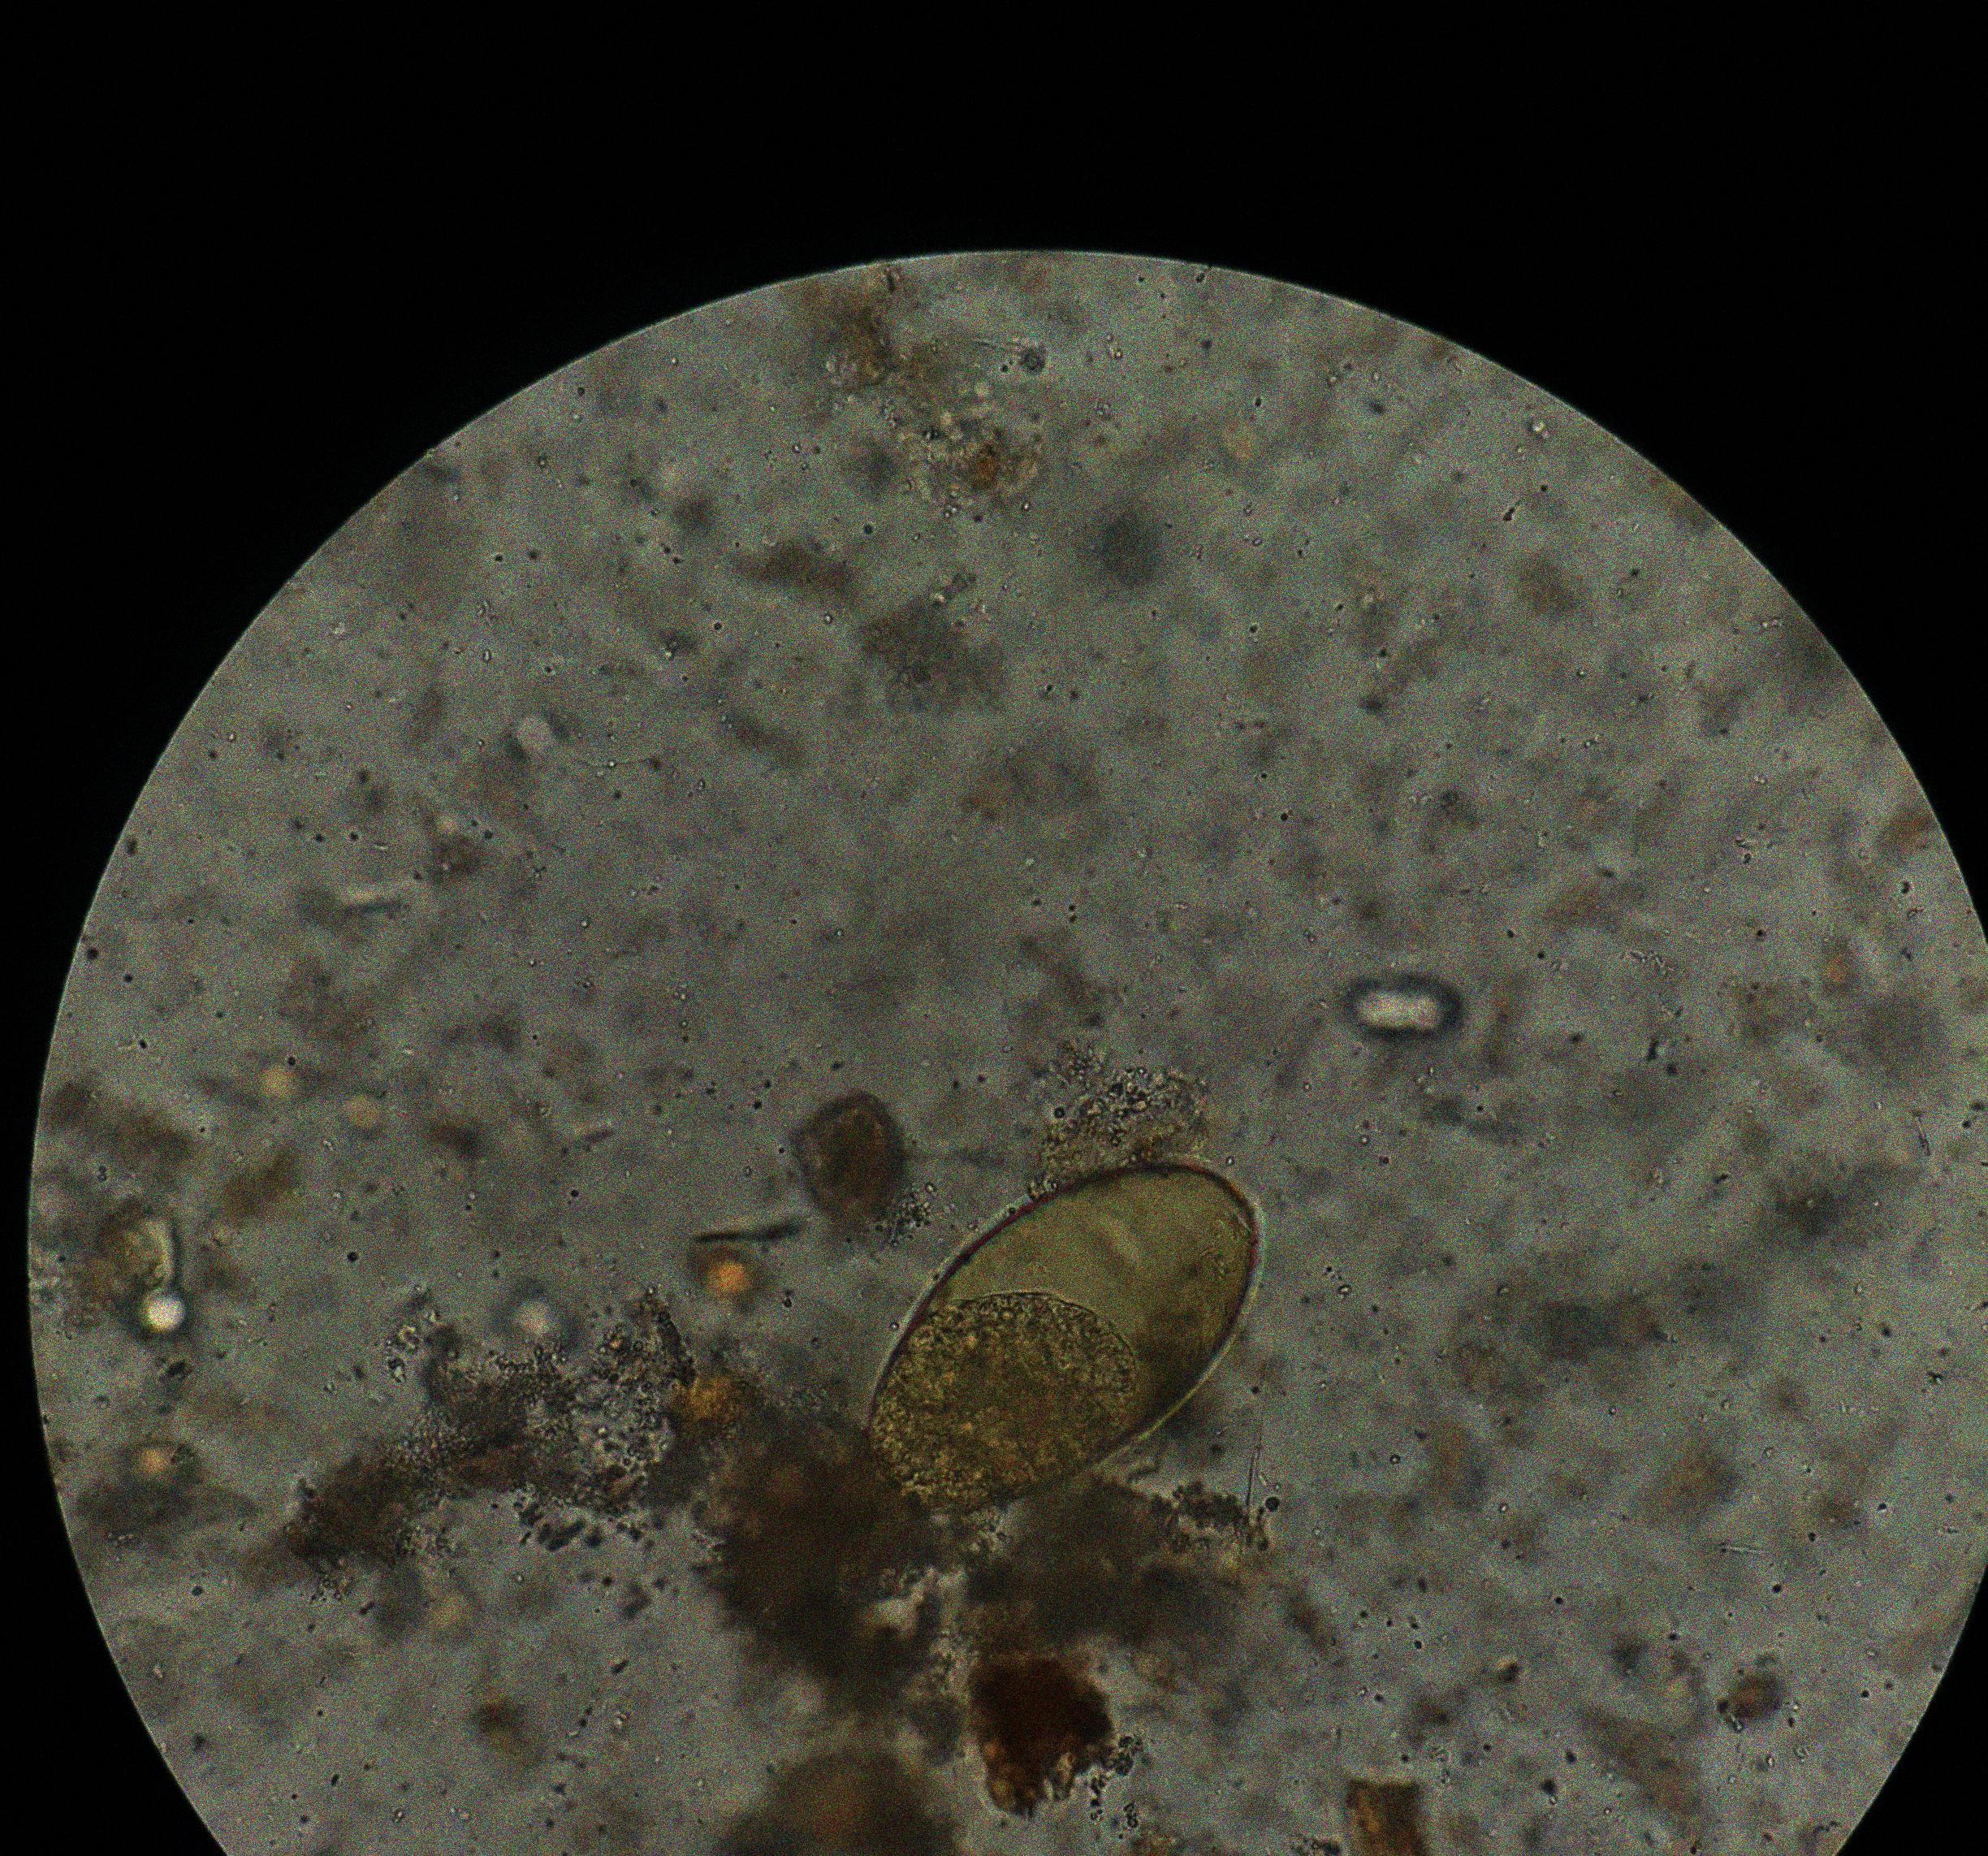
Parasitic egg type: Fasciolopsis buski